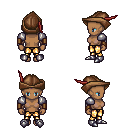
a pixel art fantasy rpg character, female body template, human, dark skin, steel arm armor, gold greaves, purple short mohawk hairstyle, leather cap, leather bracers, metal boots, four views (front, back, left, right), 2x2 character sprite sheet, small pixel art, hard edges, no anti-aliasing